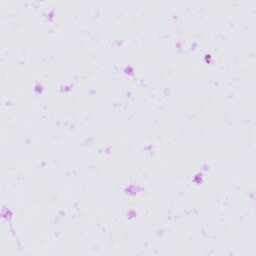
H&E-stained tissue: Prostate